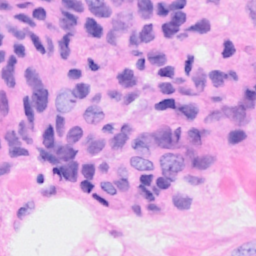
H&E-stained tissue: Breast